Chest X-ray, AP view. Patient: 33 years old, sex M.
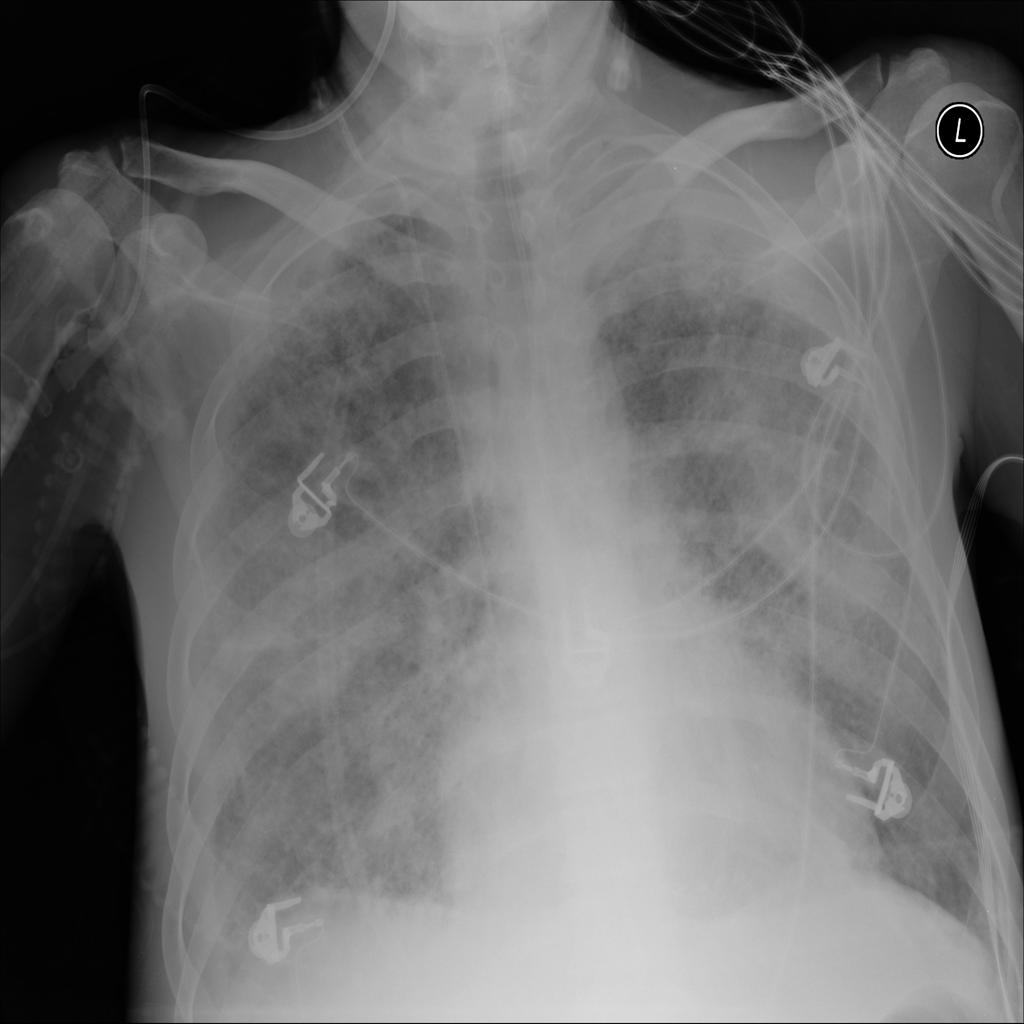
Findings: Infiltration